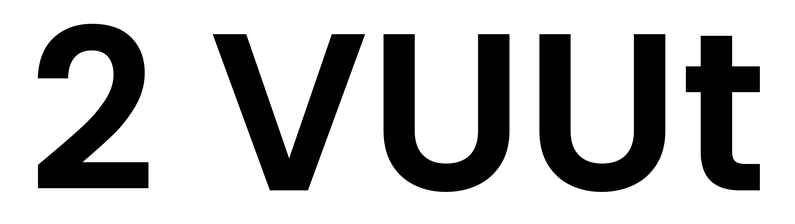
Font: Poppins-SemiBold